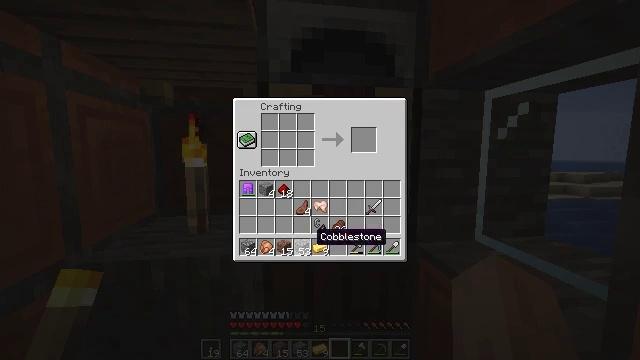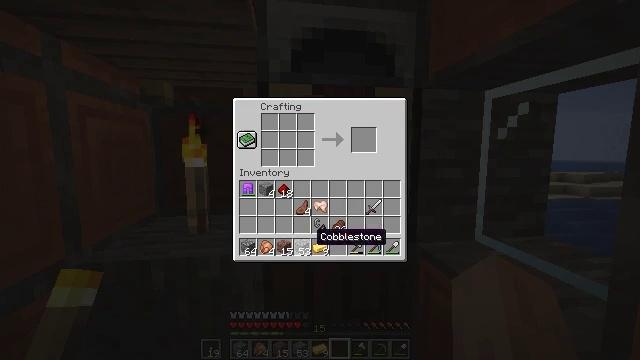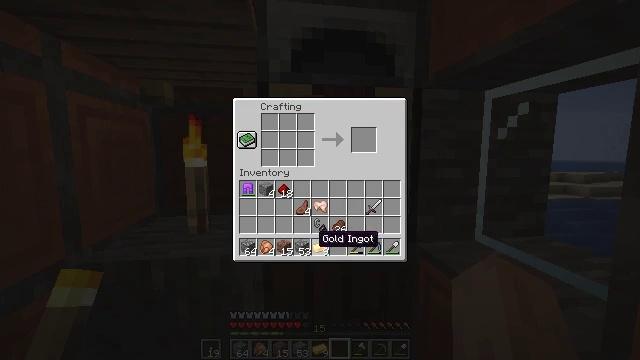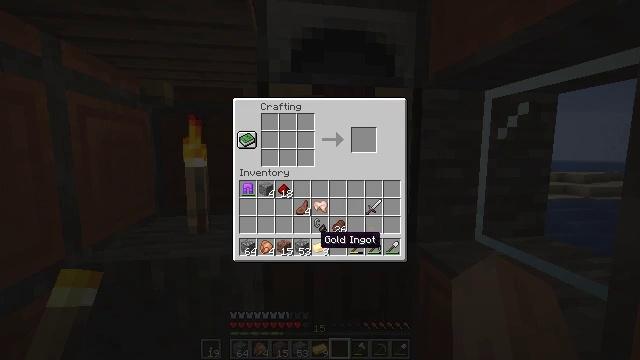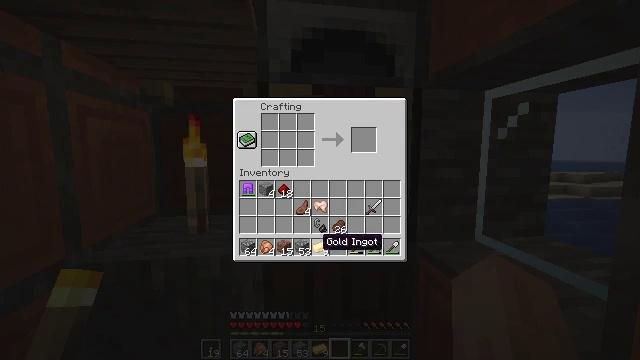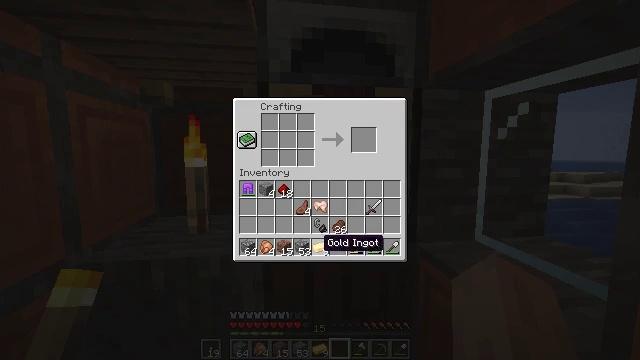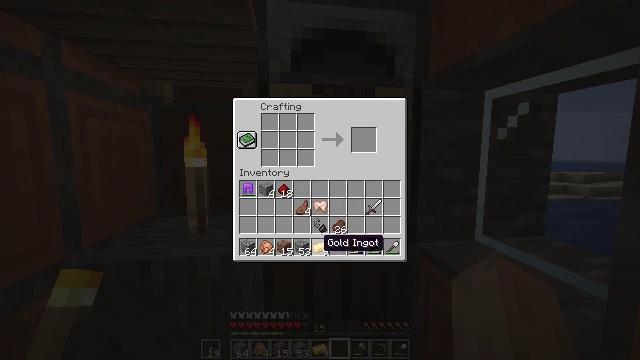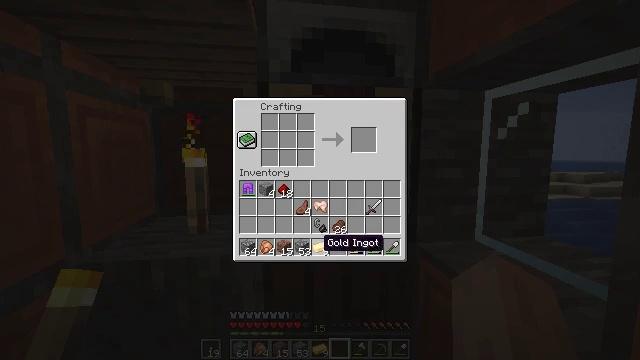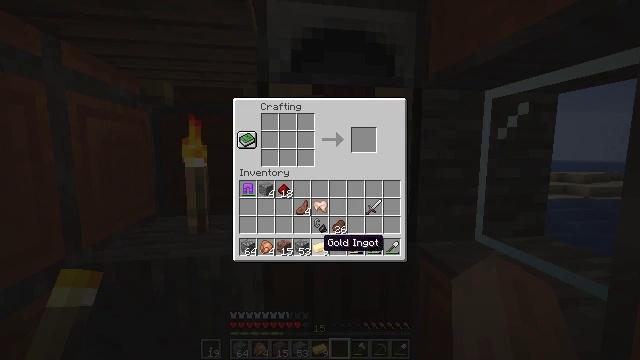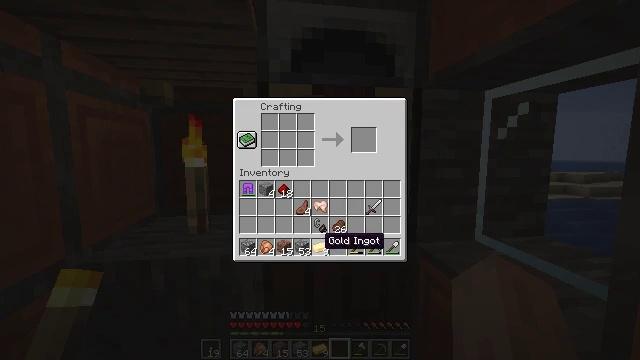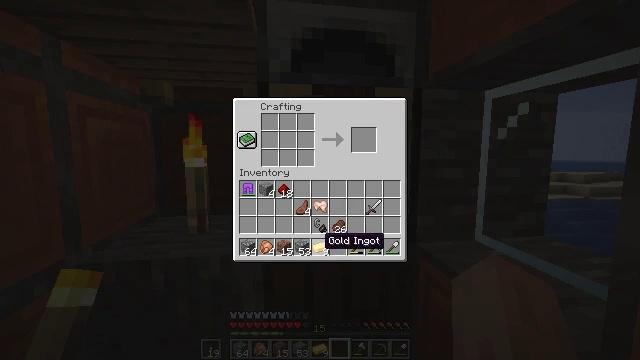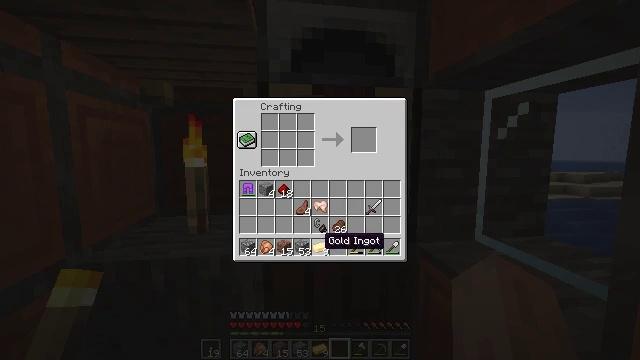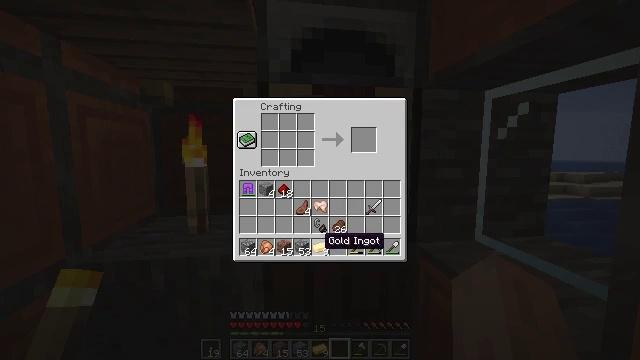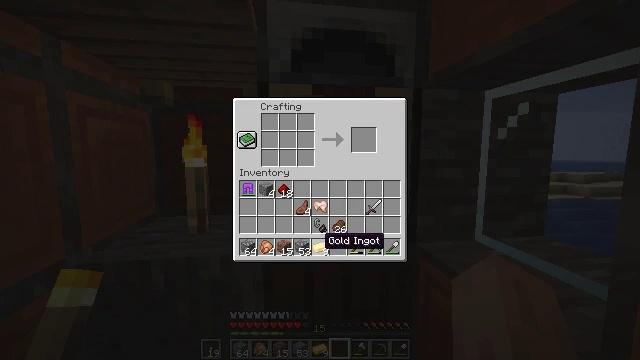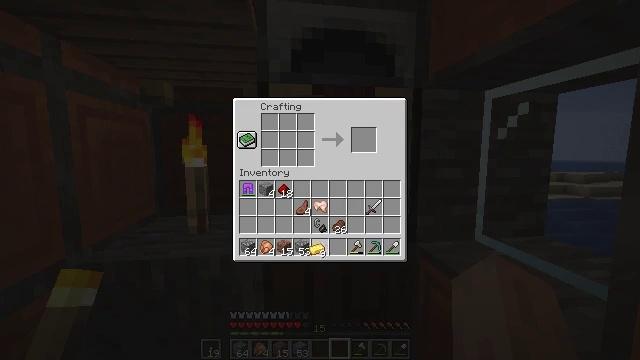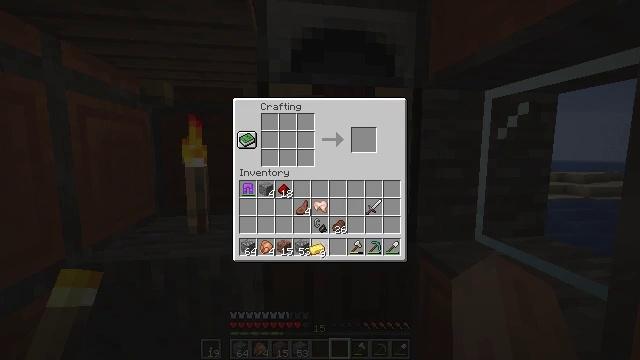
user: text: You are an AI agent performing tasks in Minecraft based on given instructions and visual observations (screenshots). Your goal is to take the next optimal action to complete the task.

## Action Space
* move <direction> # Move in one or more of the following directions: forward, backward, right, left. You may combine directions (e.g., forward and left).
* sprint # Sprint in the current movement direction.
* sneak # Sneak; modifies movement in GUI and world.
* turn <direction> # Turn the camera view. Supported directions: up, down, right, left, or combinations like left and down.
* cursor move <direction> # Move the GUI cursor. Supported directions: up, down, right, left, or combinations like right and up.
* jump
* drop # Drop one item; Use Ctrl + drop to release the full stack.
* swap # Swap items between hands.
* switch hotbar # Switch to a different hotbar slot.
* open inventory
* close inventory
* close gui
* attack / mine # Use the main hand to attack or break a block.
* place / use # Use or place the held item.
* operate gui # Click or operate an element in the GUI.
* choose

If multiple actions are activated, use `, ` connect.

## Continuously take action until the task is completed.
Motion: motion action
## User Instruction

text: Open the crafting table to craft a golden helmet.
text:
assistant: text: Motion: no_op
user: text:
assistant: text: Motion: no_op
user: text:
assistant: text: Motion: no_op
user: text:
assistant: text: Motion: no_op
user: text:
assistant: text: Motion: no_op
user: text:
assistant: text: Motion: no_op
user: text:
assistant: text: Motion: no_op
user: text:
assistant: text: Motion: no_op
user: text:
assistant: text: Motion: no_op
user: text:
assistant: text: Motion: no_op
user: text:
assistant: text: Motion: no_op
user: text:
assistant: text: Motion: no_op
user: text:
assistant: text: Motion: no_op
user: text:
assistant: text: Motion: operate gui
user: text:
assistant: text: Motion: operate gui
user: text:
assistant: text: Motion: cursor move up
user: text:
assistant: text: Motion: cursor move left and up
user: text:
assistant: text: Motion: cursor move left and up
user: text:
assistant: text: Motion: no_op
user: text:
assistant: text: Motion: no_op
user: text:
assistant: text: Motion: no_op
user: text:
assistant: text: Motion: no_op
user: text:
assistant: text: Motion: no_op
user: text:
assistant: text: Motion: no_op
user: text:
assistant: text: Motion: no_op
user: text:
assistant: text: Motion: cursor move up
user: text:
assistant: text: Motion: no_op
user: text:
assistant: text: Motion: no_op
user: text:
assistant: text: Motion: no_op
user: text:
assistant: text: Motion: no_op